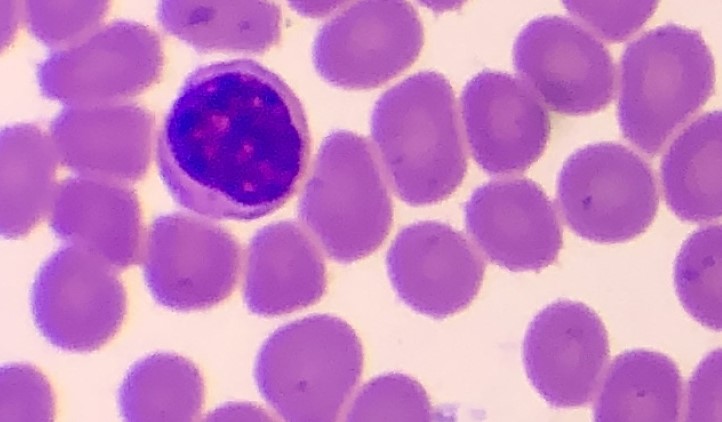
White blood cell type: Lymphocyte